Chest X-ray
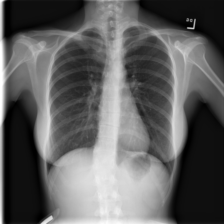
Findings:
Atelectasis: negative
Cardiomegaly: negative
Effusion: negative
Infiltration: negative
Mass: negative
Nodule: negative
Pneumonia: negative
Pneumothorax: negative
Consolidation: negative
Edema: negative
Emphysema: negative
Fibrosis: negative
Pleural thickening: negative
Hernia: negative